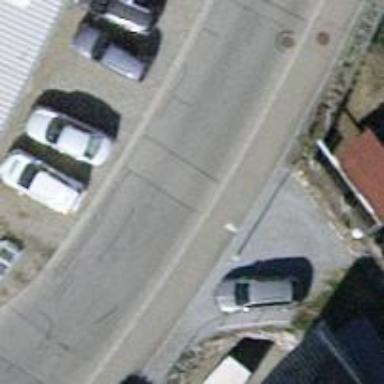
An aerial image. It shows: Left sidewalk along asphalt tertiary road.